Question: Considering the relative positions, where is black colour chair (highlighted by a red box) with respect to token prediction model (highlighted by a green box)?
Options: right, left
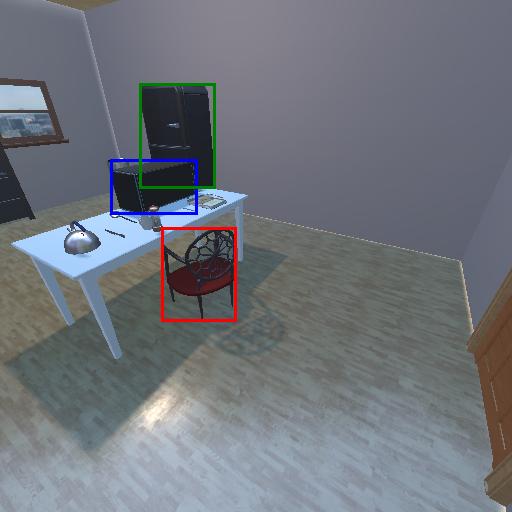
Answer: right